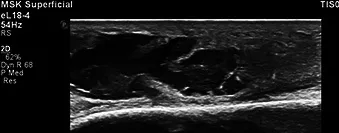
Mirror image artifact of the above-situated true abscess (white arrow), creating the impression of the abscess extending into the olecranon.
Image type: radiology (ultrasound)